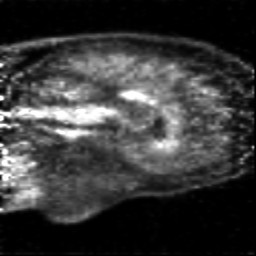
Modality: PET
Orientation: sagittal
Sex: male
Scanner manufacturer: siemens